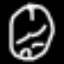
Label: clock